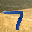
Label: 7